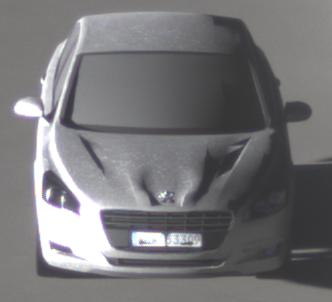
Make: Peugeot
Model: 508 120 VTi
Detailed model: 508 (I) Limousine
Model produced from: 2011/03
Model produced until: 2014/05
Doors: 4
Color: white
Road condition: wet road
Daytime: sunrise or sunset
Contrast: high contrast